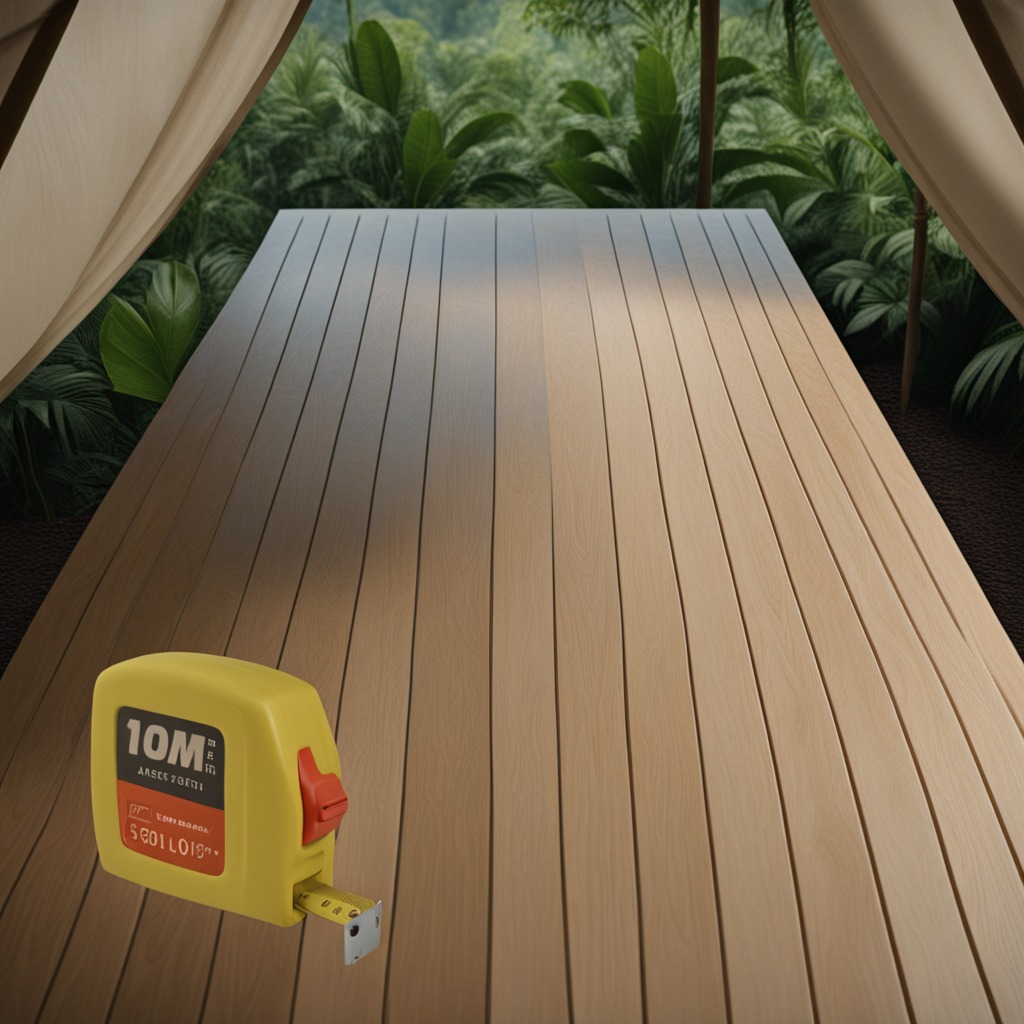
A measuring tape is lying on a clean wooden table inside a jungle field workshop tent humid ambient light worn but